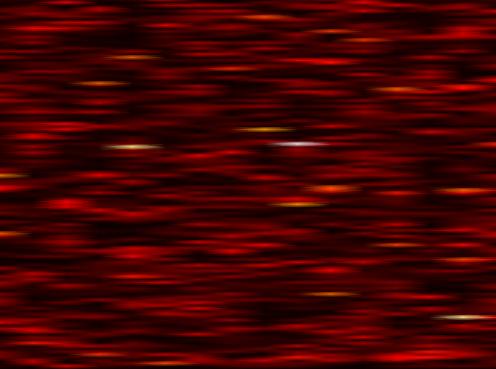
Label: OFDM